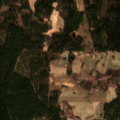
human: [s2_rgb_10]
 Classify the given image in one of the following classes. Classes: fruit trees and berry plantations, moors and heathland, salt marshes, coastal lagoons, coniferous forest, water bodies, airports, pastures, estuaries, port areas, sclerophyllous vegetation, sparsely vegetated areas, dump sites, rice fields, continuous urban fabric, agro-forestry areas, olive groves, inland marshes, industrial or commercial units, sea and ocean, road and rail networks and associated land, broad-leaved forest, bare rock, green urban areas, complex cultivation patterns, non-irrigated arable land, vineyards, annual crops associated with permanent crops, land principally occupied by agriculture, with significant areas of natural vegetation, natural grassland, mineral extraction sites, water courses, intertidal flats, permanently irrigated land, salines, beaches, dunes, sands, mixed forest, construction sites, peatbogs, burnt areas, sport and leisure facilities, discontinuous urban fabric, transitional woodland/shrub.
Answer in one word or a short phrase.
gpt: land principally occupied by agriculture, with significant areas of natural vegetation, coniferous forest